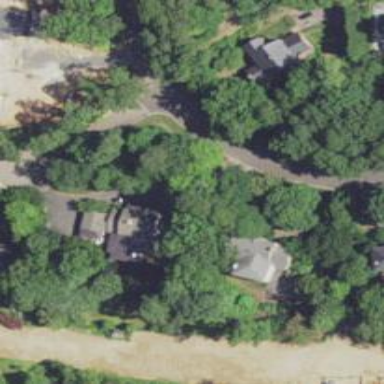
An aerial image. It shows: Driveway.